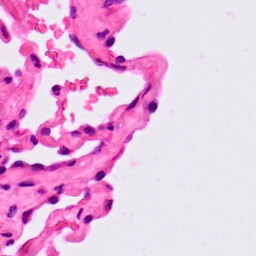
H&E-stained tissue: Lung